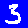
Digit: 3